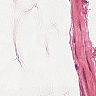
Metastatic tissue present: no